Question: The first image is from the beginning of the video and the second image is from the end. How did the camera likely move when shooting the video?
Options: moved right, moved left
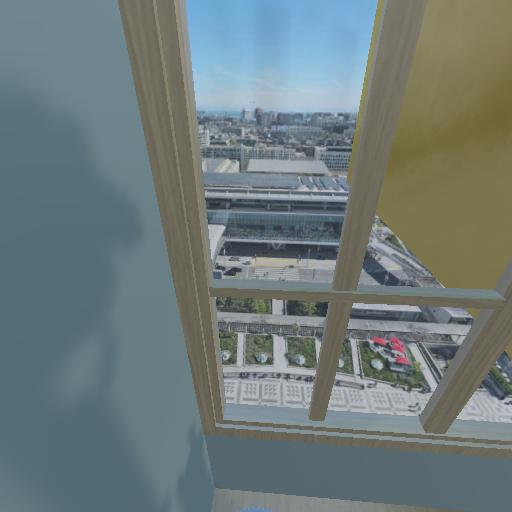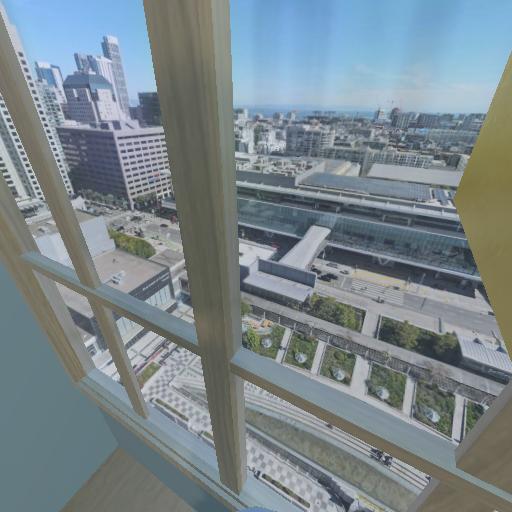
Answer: moved right